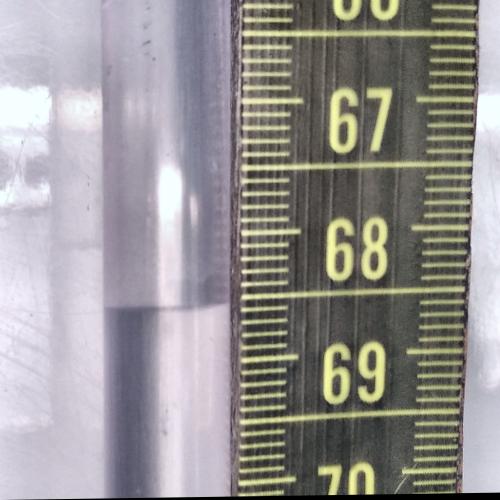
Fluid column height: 68.6 cm